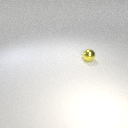
small yellow metal sphere